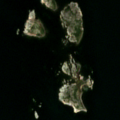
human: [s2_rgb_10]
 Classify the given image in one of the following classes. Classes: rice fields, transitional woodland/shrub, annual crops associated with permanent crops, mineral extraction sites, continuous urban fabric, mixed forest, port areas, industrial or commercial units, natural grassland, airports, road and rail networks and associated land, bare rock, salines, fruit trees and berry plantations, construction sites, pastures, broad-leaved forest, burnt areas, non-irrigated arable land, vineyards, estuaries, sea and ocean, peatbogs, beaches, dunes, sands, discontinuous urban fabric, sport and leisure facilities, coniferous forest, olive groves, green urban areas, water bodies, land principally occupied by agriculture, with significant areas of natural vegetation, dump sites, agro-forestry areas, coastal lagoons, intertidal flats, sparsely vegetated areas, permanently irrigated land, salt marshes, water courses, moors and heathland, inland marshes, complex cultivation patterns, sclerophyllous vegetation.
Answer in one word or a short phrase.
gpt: sea and ocean